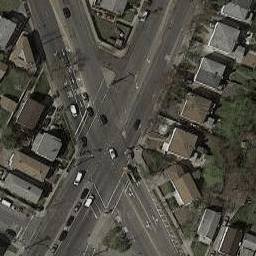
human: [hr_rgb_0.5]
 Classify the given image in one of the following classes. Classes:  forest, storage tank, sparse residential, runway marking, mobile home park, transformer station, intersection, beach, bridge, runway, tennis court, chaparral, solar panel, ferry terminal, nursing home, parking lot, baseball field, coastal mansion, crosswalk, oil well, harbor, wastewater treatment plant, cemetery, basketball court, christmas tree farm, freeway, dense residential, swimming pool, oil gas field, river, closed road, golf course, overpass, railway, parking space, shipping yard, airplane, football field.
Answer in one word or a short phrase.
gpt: intersection